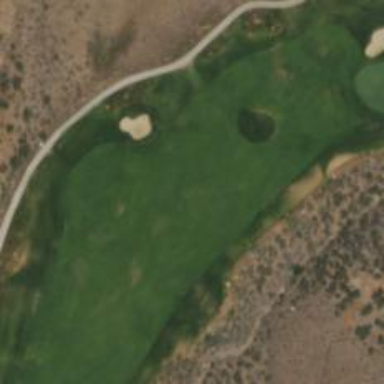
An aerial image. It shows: View of golf hole.